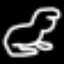
Label: frog